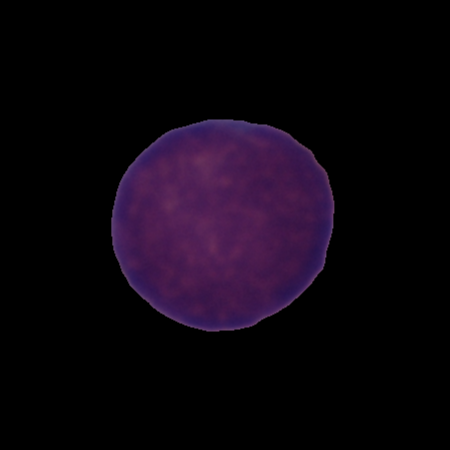
Label: healthy